Question: You can see below that some kind of native icon/emoticon is appearing instead of the intended glyphicon. However, the envelope icon is working fine. Icons also work fine on browsers, and on ios5. Seems a long shot, but does anyone know how to get around this?

I have already tried to change the character as per this question <URL>
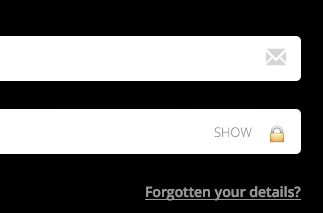
Answer: There seemed to be a conflict between my Glyphicons font version and the version of Bootstrap. Ensuring they were both from the same release (3.0.2) fixed it.